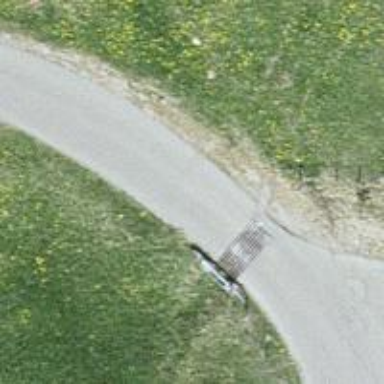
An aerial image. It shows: Cattle grid barrier.